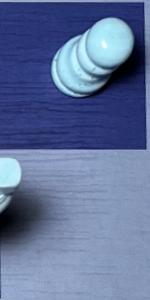
Label: Empty